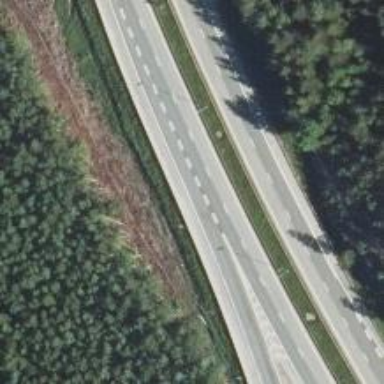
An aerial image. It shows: Motorway junction.